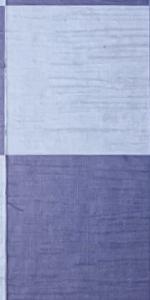
Label: Empty